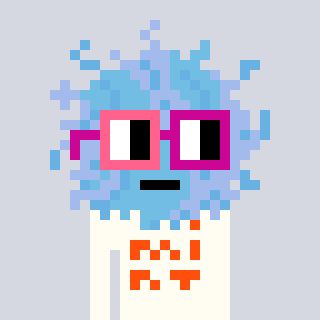
a pixel art character with square pink and red glasses, a lint-shaped head and a grayscale-colored body on a cool background